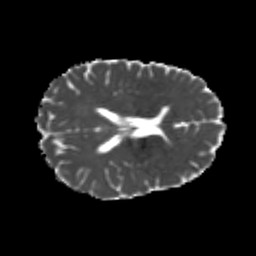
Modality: MD
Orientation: axial
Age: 22
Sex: female
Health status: healthy
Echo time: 0.074 s